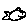
Label: fish